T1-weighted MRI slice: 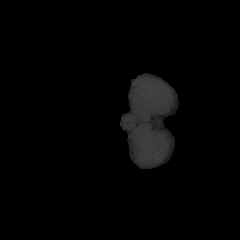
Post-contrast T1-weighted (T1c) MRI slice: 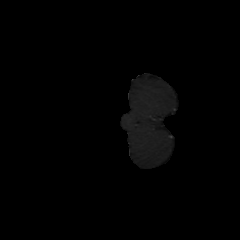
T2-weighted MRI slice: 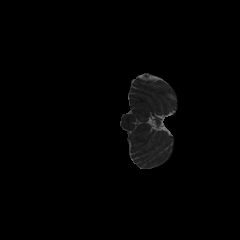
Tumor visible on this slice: no